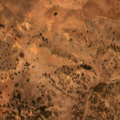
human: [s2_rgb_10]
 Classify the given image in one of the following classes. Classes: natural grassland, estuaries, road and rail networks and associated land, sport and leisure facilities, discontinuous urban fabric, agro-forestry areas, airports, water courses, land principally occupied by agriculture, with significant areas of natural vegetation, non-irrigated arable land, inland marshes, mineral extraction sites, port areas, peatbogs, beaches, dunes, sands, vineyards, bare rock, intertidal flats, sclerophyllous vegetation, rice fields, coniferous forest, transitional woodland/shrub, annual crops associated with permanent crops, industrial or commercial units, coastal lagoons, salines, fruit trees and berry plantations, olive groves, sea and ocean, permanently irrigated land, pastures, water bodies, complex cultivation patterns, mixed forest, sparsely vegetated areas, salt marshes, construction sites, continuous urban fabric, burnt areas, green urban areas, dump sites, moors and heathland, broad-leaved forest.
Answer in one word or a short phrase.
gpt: non-irrigated arable land, agro-forestry areas